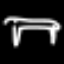
Label: bed